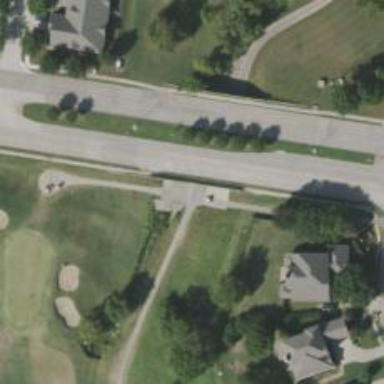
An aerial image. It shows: Well-maintained path intended for golf.